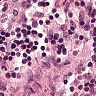
Metastatic tissue present: no